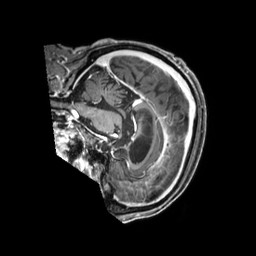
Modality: T1w
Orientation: sagittal
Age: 70
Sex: female
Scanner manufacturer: philips
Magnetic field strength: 3 T
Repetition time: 0.009895 s
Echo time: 0.004603 s